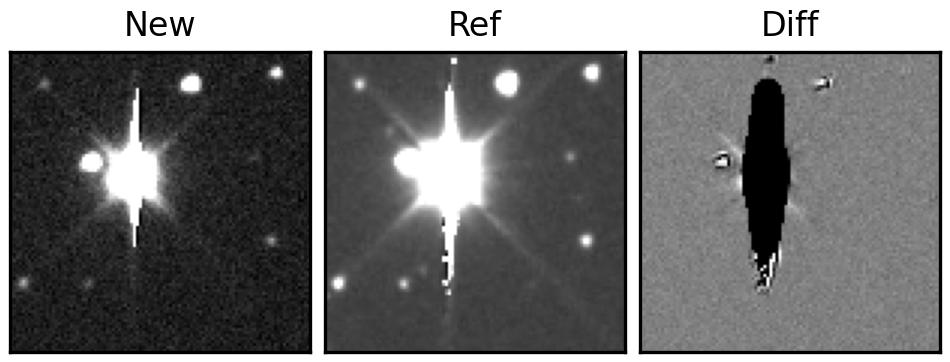
Label: bogus